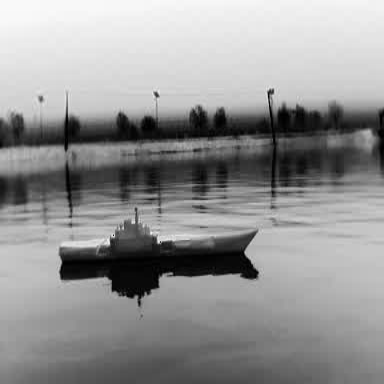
There is a warship in the infrared image.